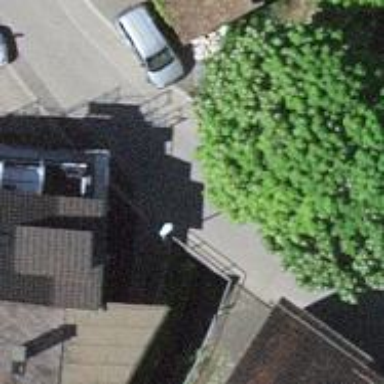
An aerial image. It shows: Residential road with bridge. There is no sidewalk along the road.